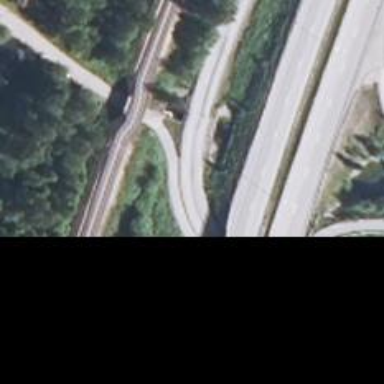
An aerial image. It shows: Bridge on tertiary trunk link highway.